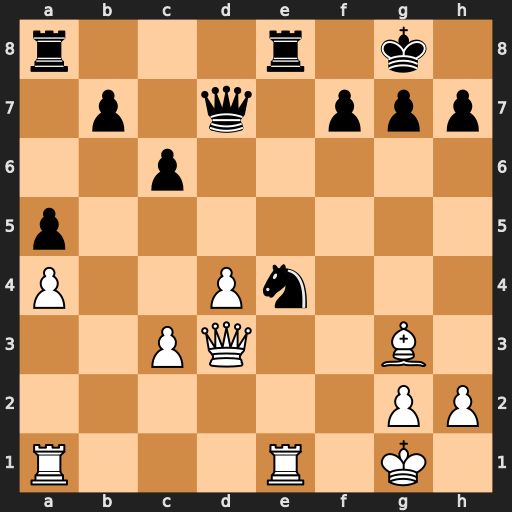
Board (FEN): r3r1k1/1p1q1ppp/2p5/p7/P2Pn3/2PQ2B1/6PP/R3R1K1
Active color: w
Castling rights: -
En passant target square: -
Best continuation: Rxe4 Rxe4 Qxe4